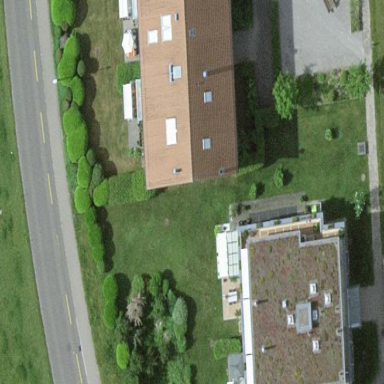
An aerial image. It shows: View of apartment building.